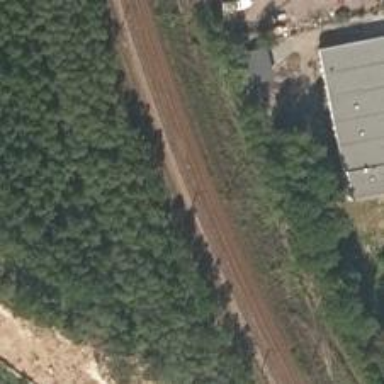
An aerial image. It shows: Railway with electrified contact lines running on embankment.